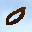
Label: 0